Question: Idea is simple. Function needs one argument which is the players amount. It generates the graph where each player is placed versus another one (screen included). If players are even, rounds equals to players-1 else, it equals players.

I've noticed that the best way to do the pairing is to change order of numbers (<URL>.
I can't find any solution to make it work with uneven player's count. Any suggestions are welcomed, as I really need this algorithm to start working ASAP. It looks simple, and won't take much coding, so it's not an issue. I just need the tip.
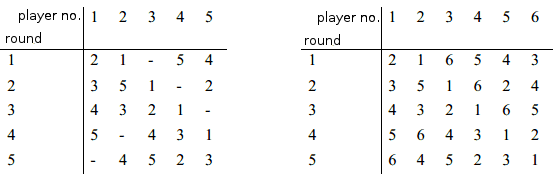
Answer: If you have an odd number of players, add a dummy player. Whoever plays the dummy player in a certain round, doesn't compete in that round.
You can even see that in your example image where player 6 is the dummy. The left table is obtained by skipping all matches versus number 6.